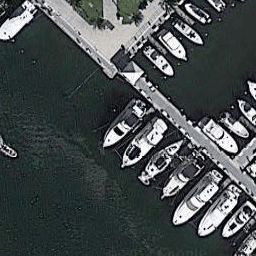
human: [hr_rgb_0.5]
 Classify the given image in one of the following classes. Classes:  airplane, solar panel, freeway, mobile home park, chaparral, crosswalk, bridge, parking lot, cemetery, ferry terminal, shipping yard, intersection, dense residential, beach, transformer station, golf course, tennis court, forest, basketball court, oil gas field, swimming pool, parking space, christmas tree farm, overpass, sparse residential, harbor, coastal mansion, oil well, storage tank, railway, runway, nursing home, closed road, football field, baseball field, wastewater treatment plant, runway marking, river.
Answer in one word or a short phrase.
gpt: harbor